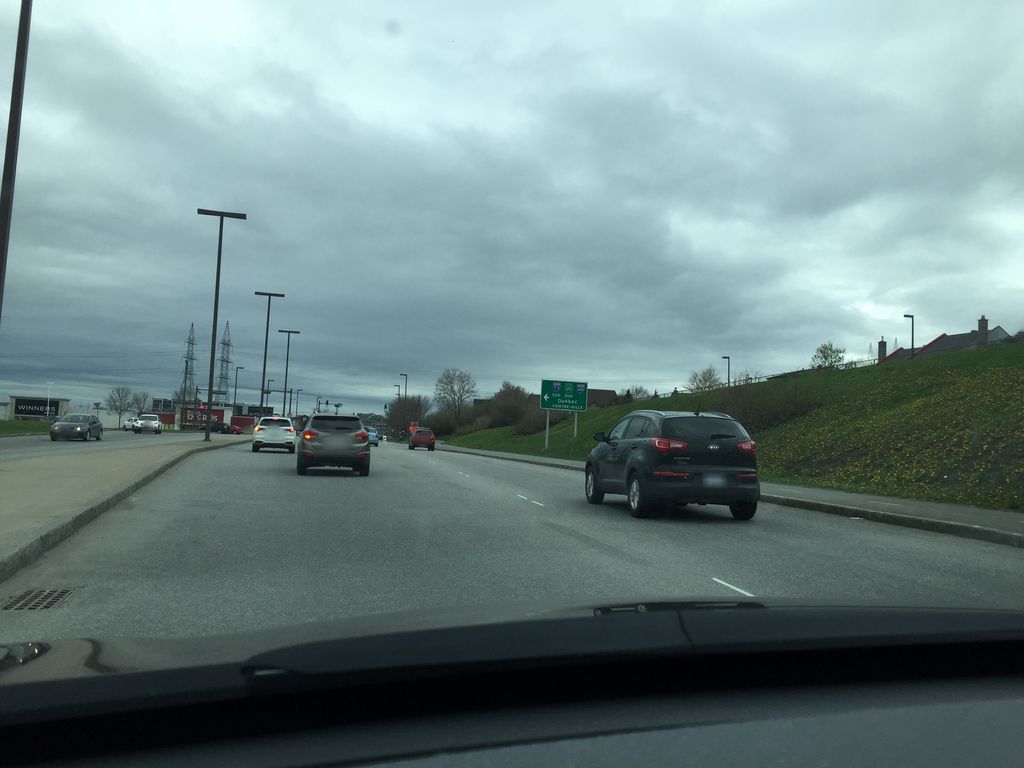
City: quebec_city